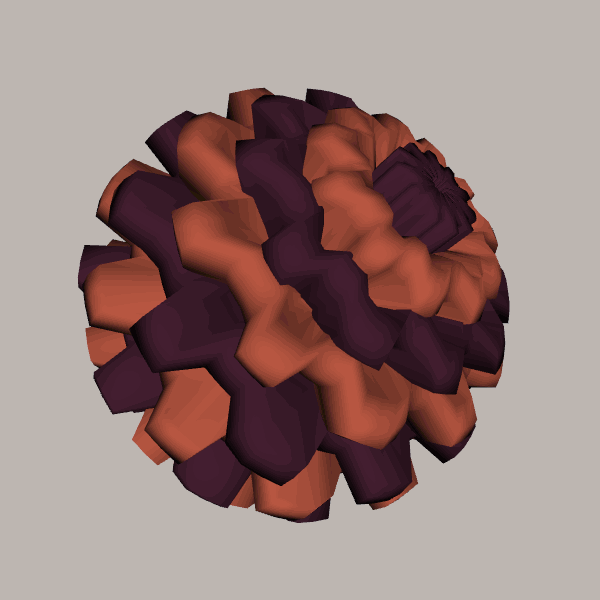
Background: light